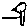
Label: bird